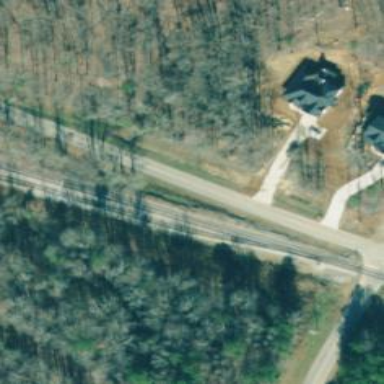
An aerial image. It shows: Railway spur service for aggregate transportation.